Field crop: maize
Growth stage: 1
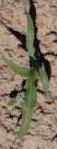
Species: maize